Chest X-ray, AP view. Patient: 57 years old, sex M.
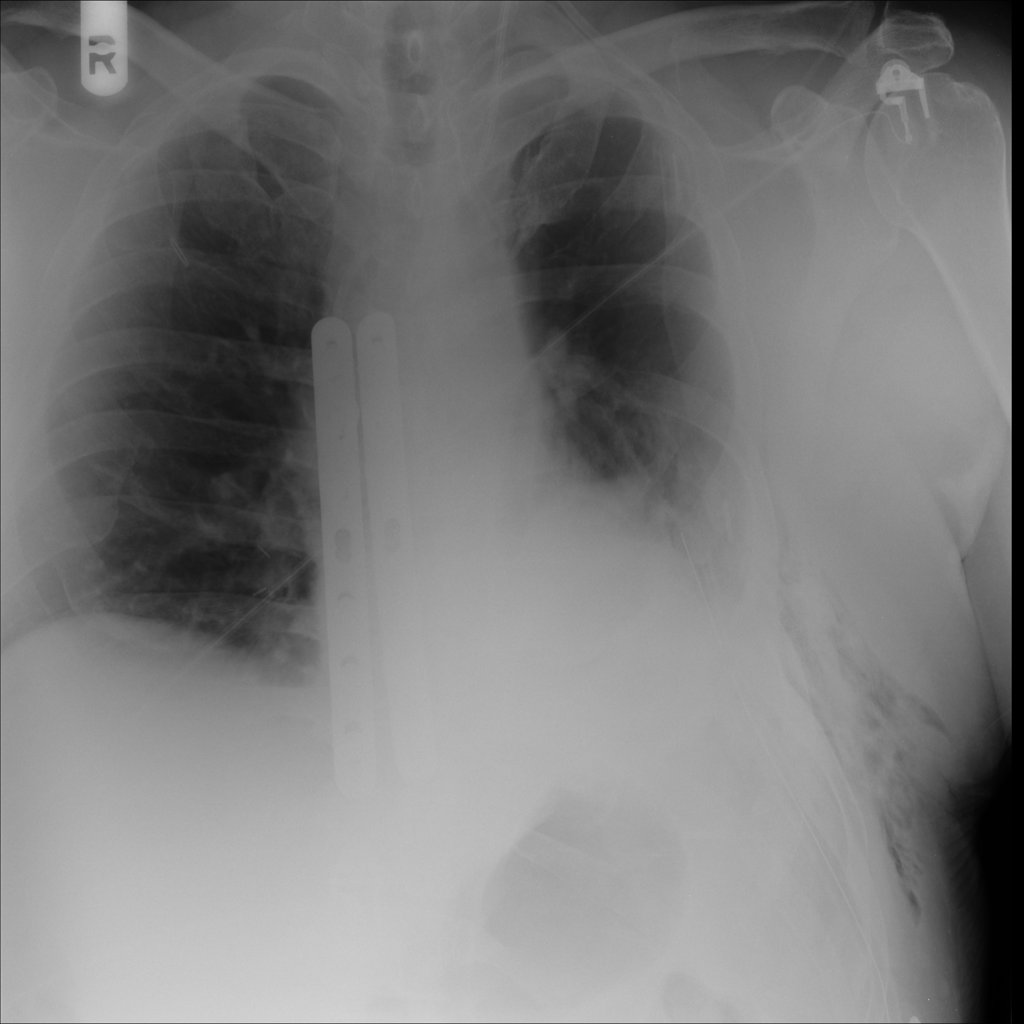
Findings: Consolidation, Emphysema